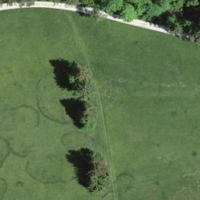
EUNIS habitat code: 24
Species observed at this site:
Melanargia galathea